Question: I have a phpbb forum using mysql databases. The users are identified by "user_id." However, they have multiple groups. Users will either be in the "human" (9) or "zombie" (8) group. However, they will always be in the "registered" (2) group. This creates a table that looks like this:

Three databases are used in total to form a new table.
'''
SELECT phpbb_users.user_id 'ID',
IF( phpbb_user_group.group_id =9, 'Human', IF( phpbb_user_group.group_id =8, 'Zombie', '')) AS Team,
IF( phpbb_profile_fields_data.pf_oz =1, 'Yes', ' ' ) AS OZ,
phpbb_users.username 'Player', phpbb_users.user_email 'E-mail',
IF( phpbb_profile_fields_data.pf_share_phonenum =1, phpbb_profile_fields_data.pf_phone_number, ' ' ) AS Phone,
phpbb_profile_fields_data.pf_code 'Tag Code',
phpbb_profile_fields_data.pf_student_id 'Student ID', phpbb_users.starve 'Time Remaining (in hours)'
FROM phpbb_profile_fields_data, phpbb_users, phpbb_user_group
WHERE phpbb_profile_fields_data.user_id = phpbb_users.user_id
AND phpbb_profile_fields_data.user_id = phpbb_user_group.user_id
LIMIT 0 , 300
'''
I need all the rows with blank fields under "Team" (which are the result of the "registered" group) removed from the result set. All help is appreciated!
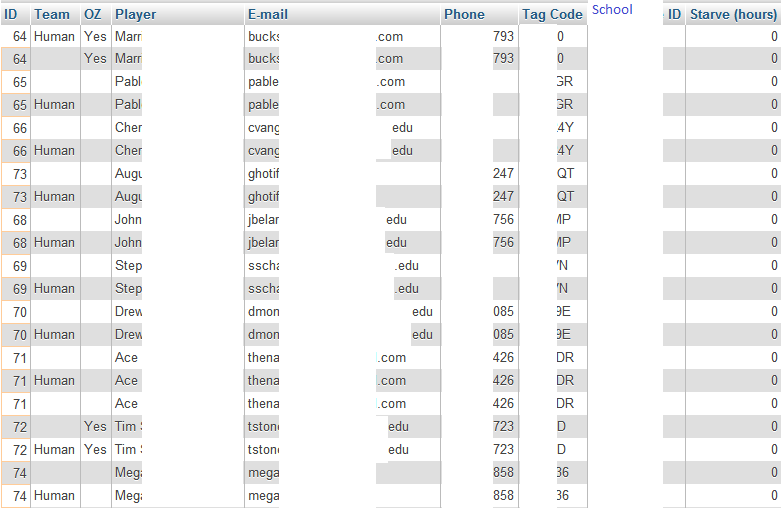
Answer: Add a 'HAVING' clause to the end of your 'WHERE' clause, like this:
'''
WHERE phpbb_profile_fields_data.user_id = phpbb_users.user_id
AND phpbb_profile_fields_data.user_id = phpbb_user_group.user_id
HAVING Team <> ''
LIMIT 0 , 300
'''
The 'HAVING' clause will make to do another filtering pass on the query result (including any aggregate results) and then discards those records not matching the 'HAVING' clause.
You can also have several conditions in the 'HAVING' clause, like this:
'''
HAVING Team <> '' and Player <> 'First Last'
'''